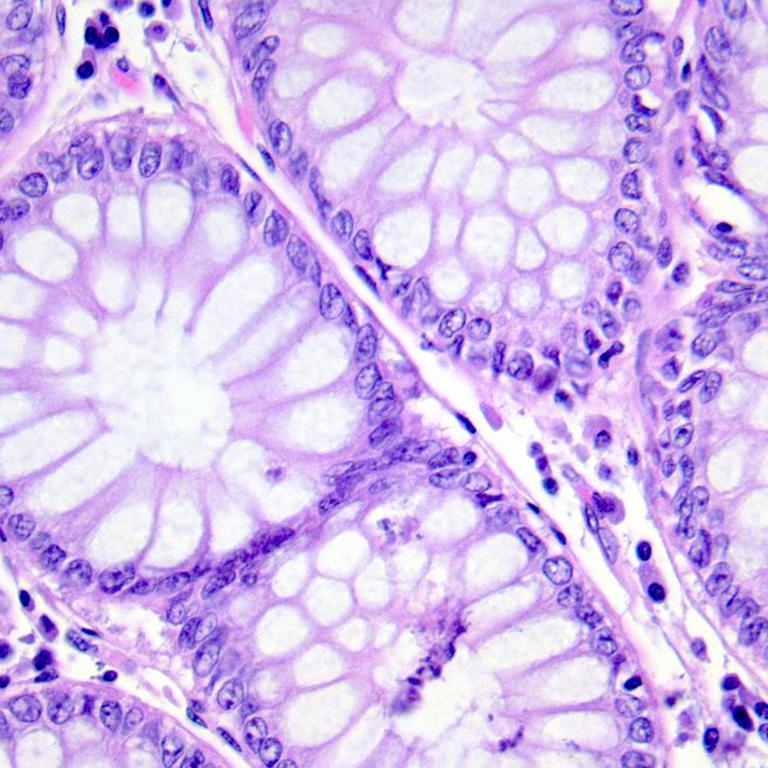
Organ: colon
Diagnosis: benign